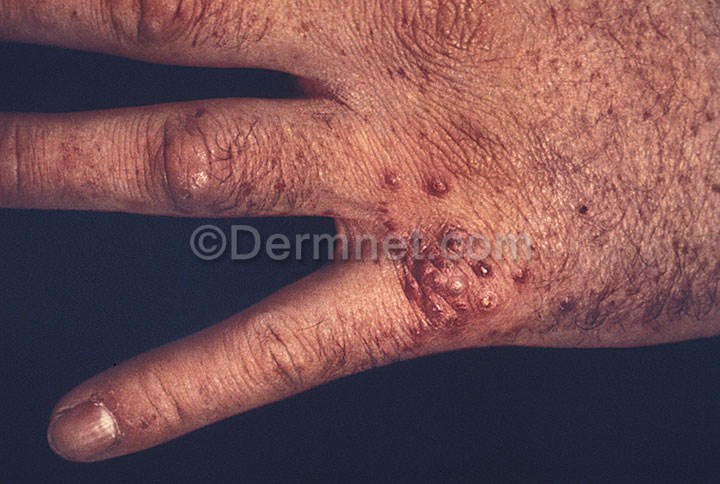
Disease: Scabies Lyme Disease and other Infestations and Bites